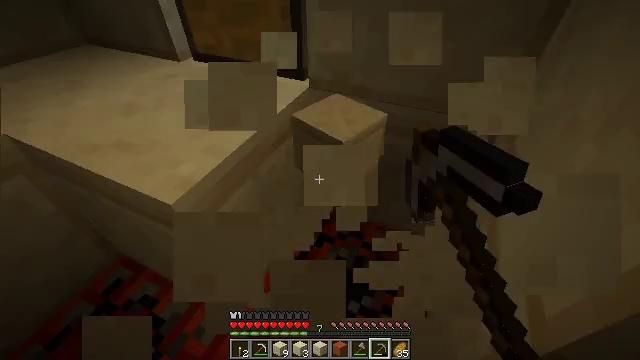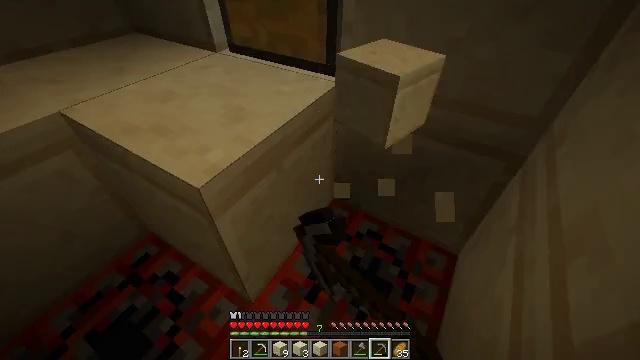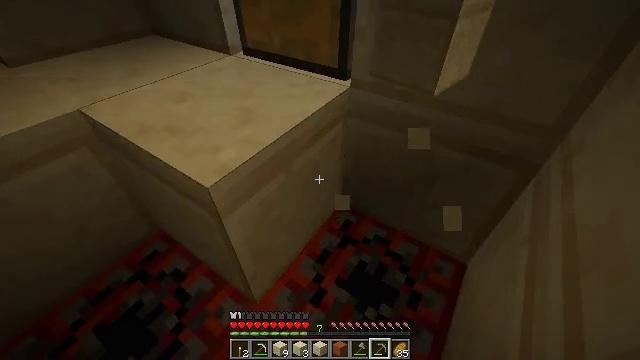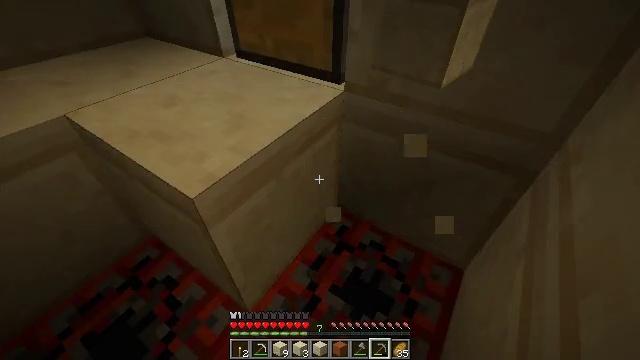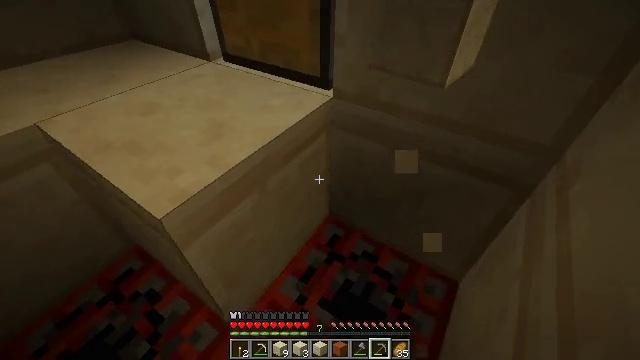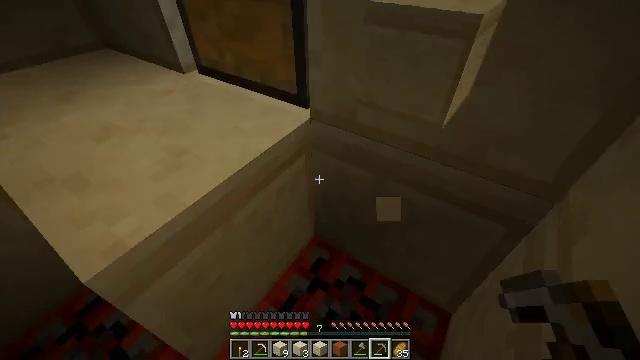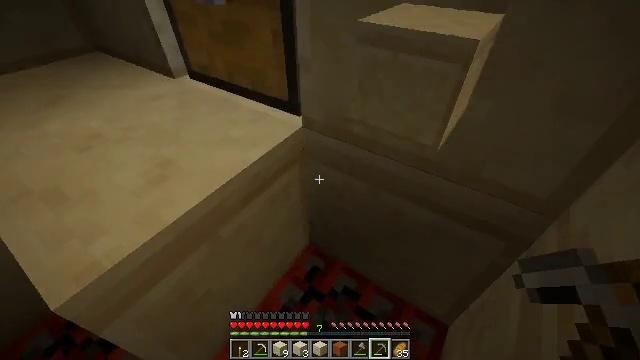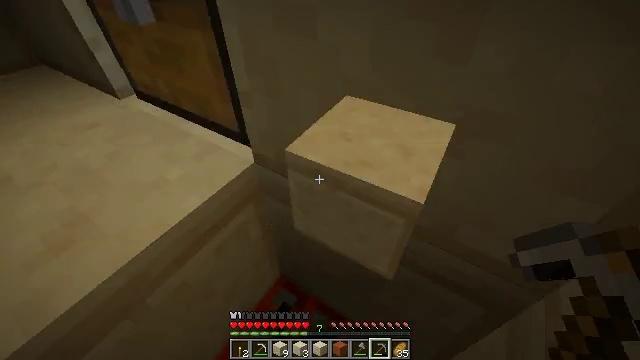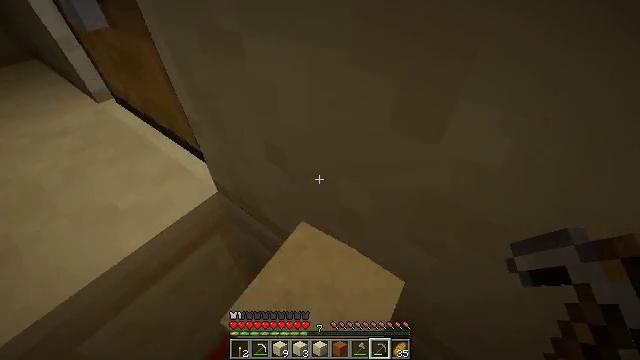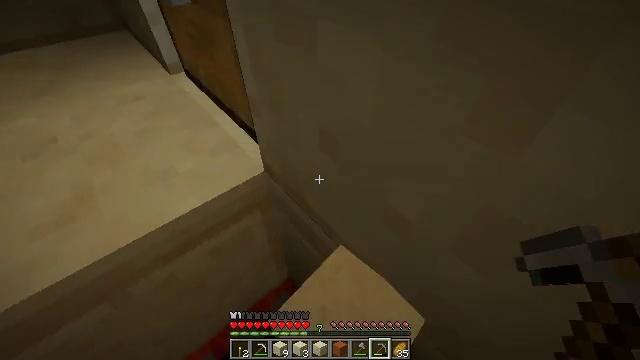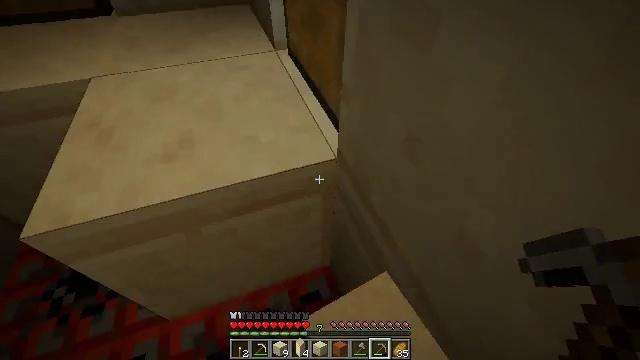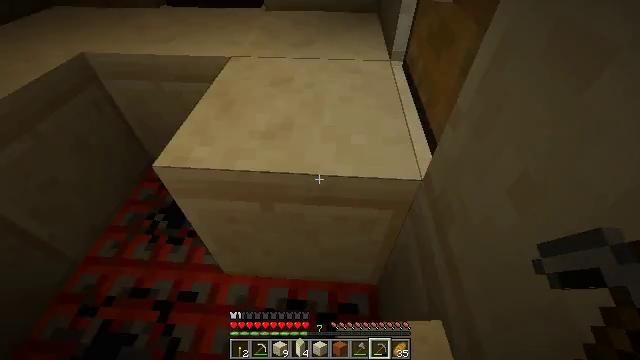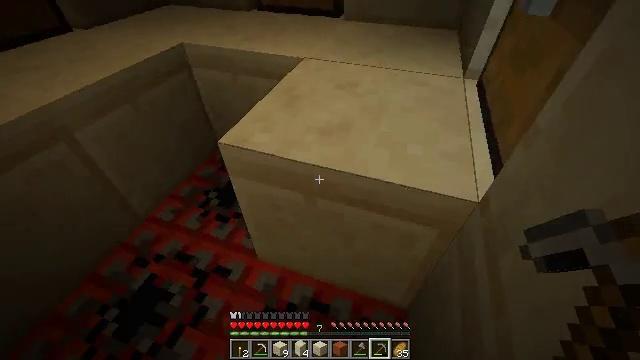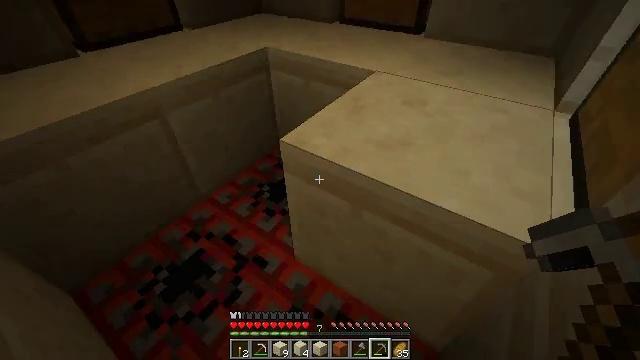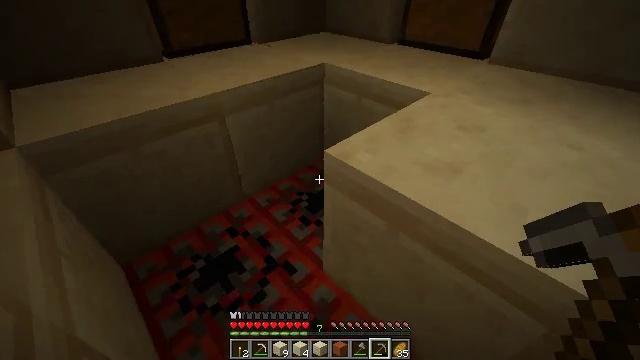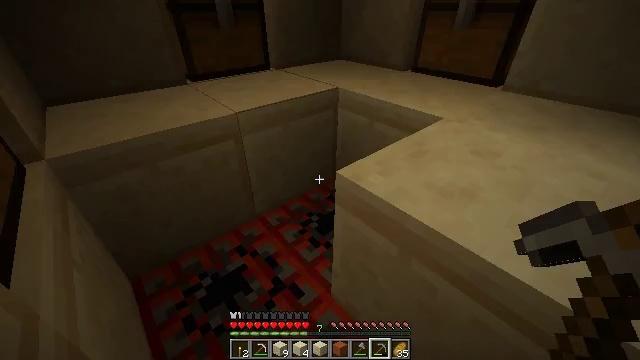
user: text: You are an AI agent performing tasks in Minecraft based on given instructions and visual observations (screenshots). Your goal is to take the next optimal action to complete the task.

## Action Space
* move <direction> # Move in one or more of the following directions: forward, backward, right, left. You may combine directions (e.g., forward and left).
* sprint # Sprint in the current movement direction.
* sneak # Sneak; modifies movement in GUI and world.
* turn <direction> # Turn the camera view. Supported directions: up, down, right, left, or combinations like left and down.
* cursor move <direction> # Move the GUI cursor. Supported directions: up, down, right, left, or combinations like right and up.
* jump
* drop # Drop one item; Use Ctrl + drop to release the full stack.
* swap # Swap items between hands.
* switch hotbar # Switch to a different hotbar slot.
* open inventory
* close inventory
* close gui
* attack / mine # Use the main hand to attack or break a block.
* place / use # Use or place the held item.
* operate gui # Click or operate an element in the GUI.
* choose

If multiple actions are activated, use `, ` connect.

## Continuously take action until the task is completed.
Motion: motion action
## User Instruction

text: Break the TNT to collect it.
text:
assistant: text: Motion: turn left
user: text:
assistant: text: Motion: turn left
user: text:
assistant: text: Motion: move forward and move right
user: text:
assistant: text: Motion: move forward and move right
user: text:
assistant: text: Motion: move forward and move right
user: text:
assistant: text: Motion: move forward and move right
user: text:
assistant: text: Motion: move forward and move right, turn right
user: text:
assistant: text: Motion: move right, turn left and down
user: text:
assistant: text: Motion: move right, turn left and down
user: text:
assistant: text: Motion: move right, turn left and down
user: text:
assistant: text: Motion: turn left and up
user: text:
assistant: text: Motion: turn left and up
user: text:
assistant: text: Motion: turn left and up
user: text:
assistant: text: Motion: turn left and up
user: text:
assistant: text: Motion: turn left and up
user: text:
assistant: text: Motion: no_op
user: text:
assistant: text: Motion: no_op
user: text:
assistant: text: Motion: no_op
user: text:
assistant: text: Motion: no_op
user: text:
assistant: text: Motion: turn down
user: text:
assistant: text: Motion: turn left and down
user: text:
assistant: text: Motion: turn left and down
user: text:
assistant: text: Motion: turn left and down
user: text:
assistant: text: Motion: turn down
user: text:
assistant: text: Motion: move back, turn down
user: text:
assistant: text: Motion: move back, turn left and down
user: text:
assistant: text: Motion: move back, turn left
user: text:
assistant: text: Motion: move back, turn left and down
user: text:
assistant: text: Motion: no_op
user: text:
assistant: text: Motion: no_op